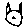
Label: cat